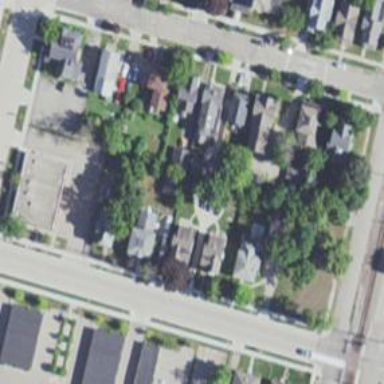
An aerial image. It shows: Neighborhood.